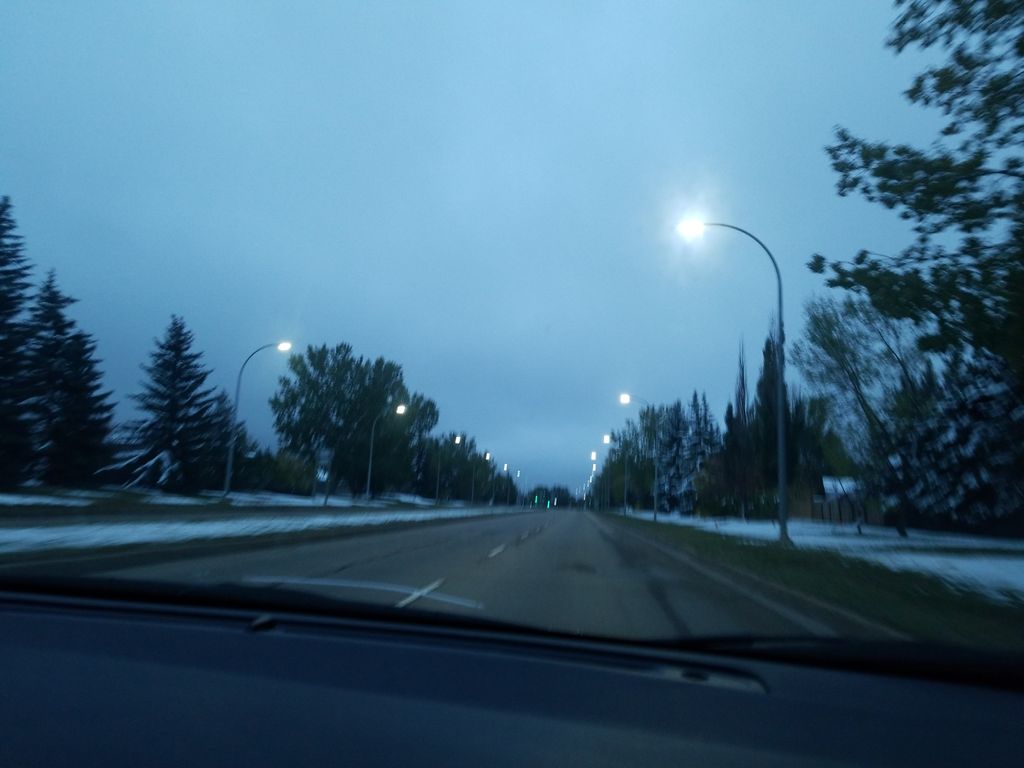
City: edmonton